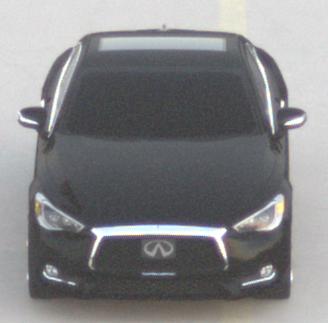
Make: Infiniti
Model: Q60 2.0t
Detailed model: Q60 (V37)
Model produced from: 2016/10
Model produced until: 2018/08
Doors: 2
Color: black
Road condition: dry road
Daytime: sunrise or sunset
Contrast: low contrast